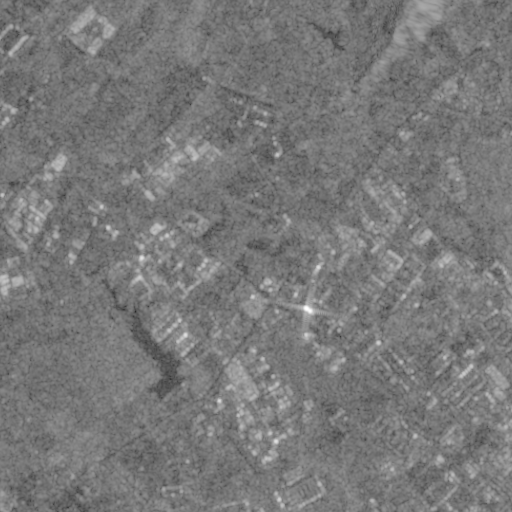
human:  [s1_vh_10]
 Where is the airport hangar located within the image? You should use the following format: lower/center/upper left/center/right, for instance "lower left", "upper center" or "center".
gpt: The airport hangar is located in the lower right of the image.
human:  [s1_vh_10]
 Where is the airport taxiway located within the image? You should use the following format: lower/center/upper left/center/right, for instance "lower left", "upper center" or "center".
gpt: The airport taxiway is located in the lower right of the image.
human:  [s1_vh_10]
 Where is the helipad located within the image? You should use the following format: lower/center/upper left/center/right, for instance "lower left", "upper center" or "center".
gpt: The helipad is located in the lower right of the image.
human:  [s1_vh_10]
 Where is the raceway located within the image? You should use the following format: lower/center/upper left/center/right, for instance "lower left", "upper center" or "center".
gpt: The raceway is located in the upper right of the image.
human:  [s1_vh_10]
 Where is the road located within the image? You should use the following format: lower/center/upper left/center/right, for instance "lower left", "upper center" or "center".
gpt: There is no road in the image.

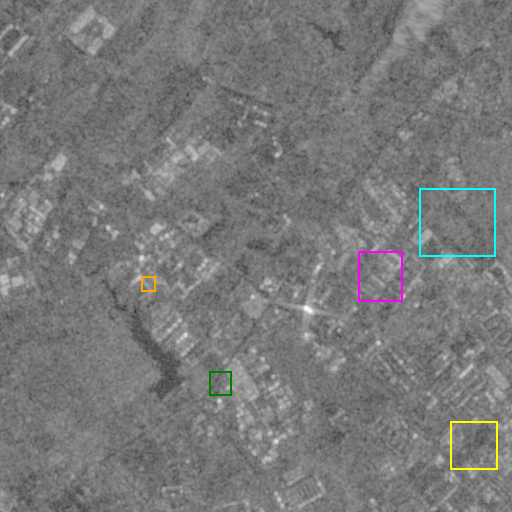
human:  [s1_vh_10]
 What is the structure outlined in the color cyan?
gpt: The structure outlined in cyan is a crop field.
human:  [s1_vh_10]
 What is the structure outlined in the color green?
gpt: The structure outlined in green is a gas station.
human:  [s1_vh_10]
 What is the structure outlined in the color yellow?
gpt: The structure outlined in yellow is a park.
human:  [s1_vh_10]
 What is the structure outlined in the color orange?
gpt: The structure outlined in orange is a parking lot.
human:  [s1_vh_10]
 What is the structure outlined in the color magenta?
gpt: The structure outlined in magenta is a building.
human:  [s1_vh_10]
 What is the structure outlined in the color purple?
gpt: There is no purple outline.